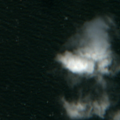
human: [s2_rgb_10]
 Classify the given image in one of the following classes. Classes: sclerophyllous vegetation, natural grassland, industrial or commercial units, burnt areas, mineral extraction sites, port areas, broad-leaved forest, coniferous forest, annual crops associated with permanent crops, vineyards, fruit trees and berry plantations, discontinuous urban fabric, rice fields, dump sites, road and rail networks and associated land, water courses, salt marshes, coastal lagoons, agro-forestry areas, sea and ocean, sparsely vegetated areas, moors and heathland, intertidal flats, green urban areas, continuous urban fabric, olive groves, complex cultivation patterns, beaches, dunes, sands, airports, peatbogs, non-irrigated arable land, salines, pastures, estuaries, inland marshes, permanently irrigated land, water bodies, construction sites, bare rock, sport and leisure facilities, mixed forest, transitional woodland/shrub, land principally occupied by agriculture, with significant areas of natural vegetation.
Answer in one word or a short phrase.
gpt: sea and ocean